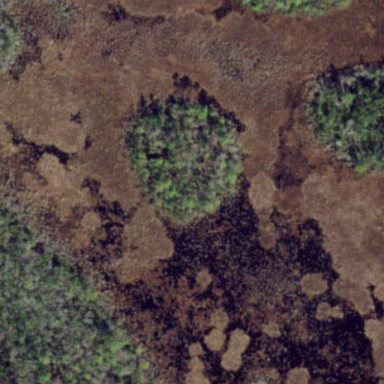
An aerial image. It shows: Swamp in wetland area.